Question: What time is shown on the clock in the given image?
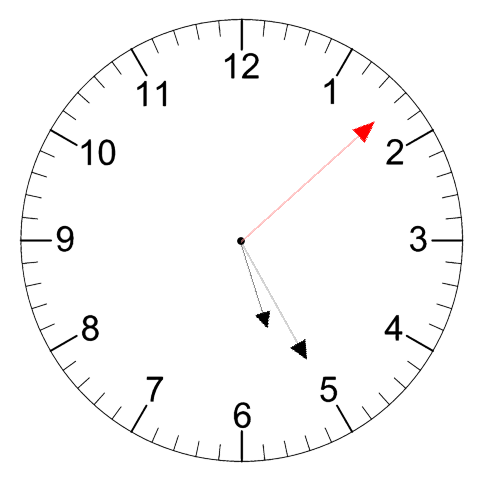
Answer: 05:25:08